Field crop: maize
Growth stage: 2
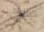
Species: salsola